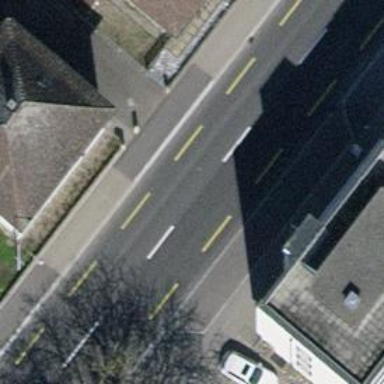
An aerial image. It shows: Secondary road with asphalt surface and designated cycle lane.